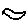
Label: bird